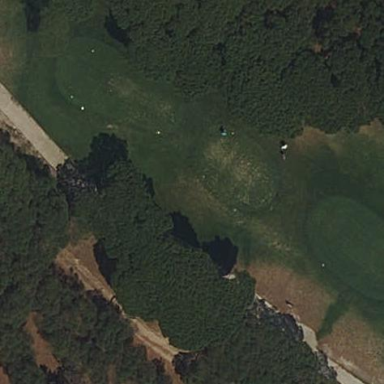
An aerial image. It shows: Golf tee.